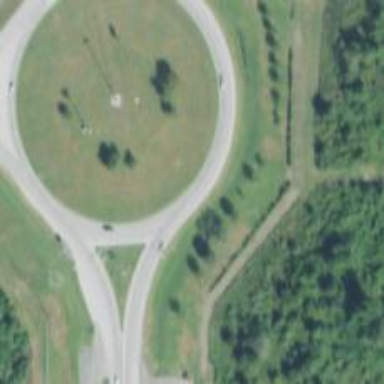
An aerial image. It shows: Circular junction on primary highway.